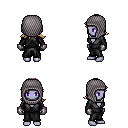
a pixel art fantasy rpg character, female body template, dark elf, purple skin, gray robe, gold greaves, white blonde loose hair, chain hood, metal gloves, four views (front, back, left, right), 2x2 character sprite sheet, small pixel art, hard edges, no anti-aliasing